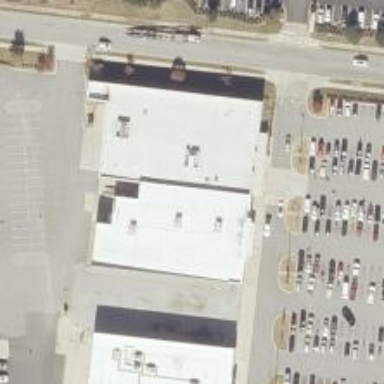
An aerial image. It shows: Supermarket.